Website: macys
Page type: billing-address
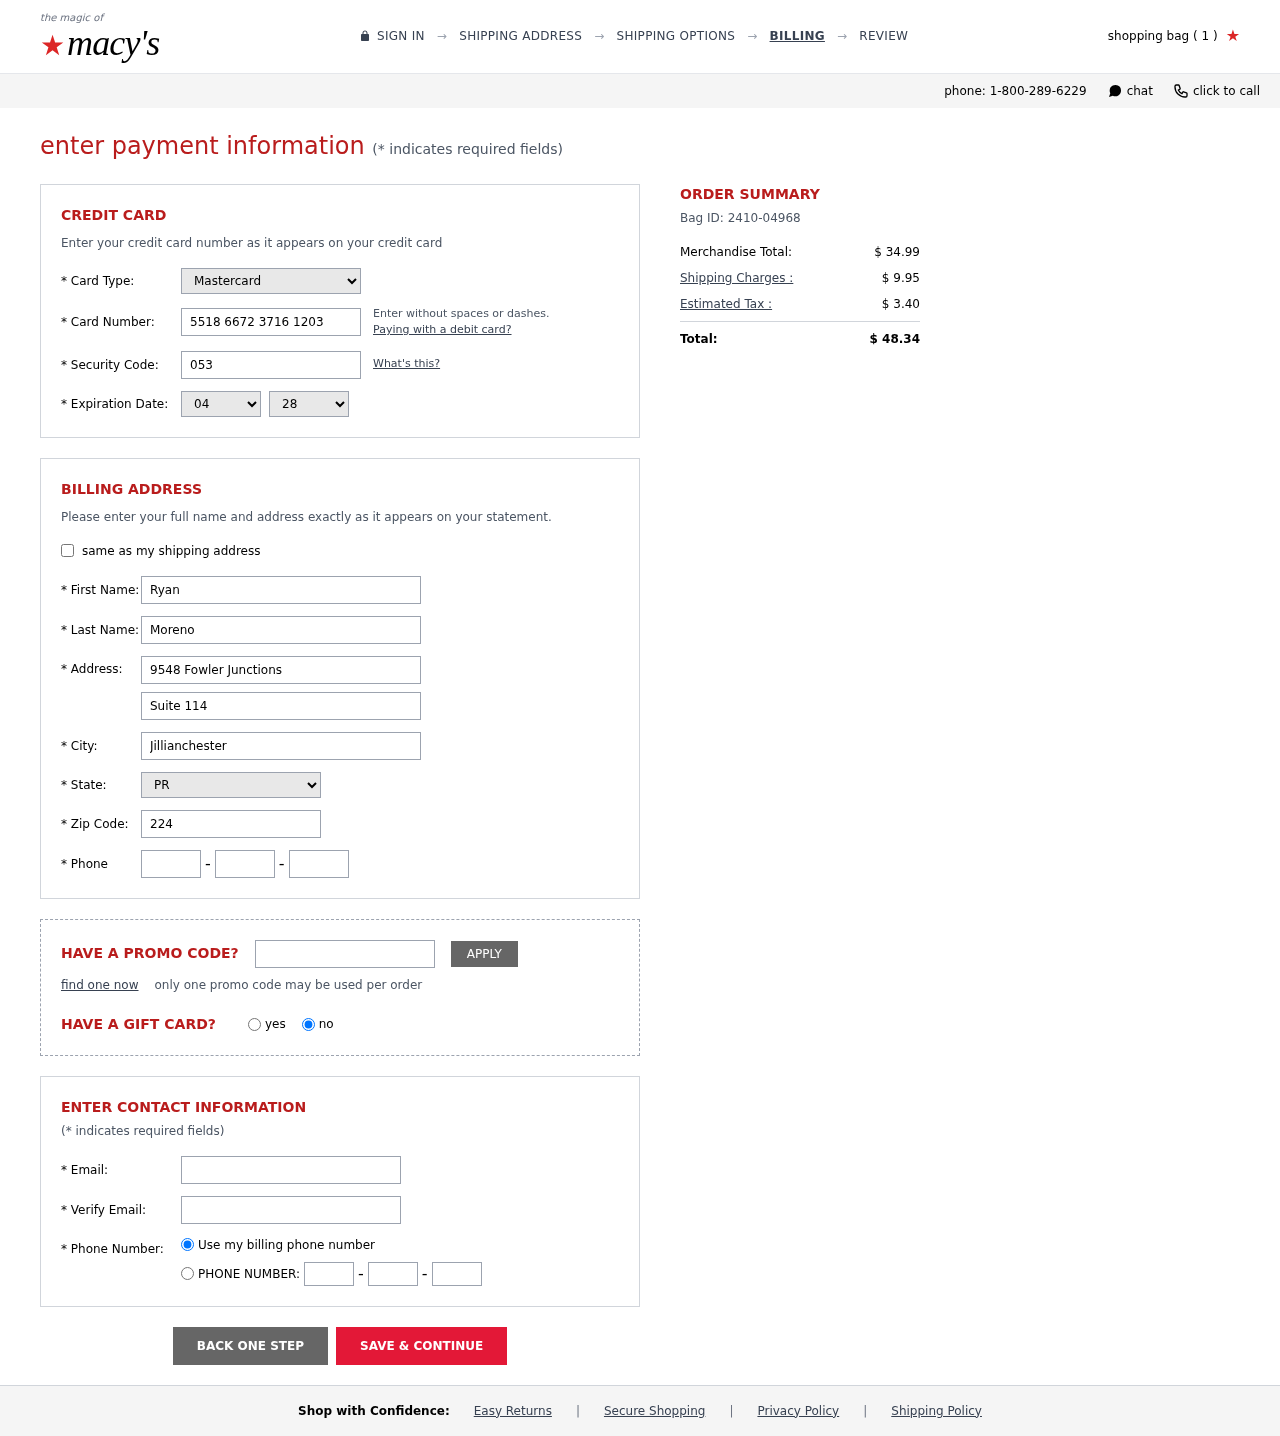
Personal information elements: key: PII_CARD_CVV
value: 053
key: PII_CARD_EXPIRY_MONTH
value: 04
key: PII_CARD_EXPIRY_YEAR
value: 28
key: PII_CARD_NUMBER
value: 5518 6672 3716 1203
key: PII_CARD_TYPE
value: Mastercard
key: PII_CITY
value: Jillianchester
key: PII_EMAIL
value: ryan.moreno@hotmail.com
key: PII_FIRSTNAME
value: Ryan
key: PII_LASTNAME
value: Moreno
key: PII_PHONE_AREA
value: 697
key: PII_PHONE_PREFIX
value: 437
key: PII_PHONE_SUFFIX
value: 0453
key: PII_POSTCODE
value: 22418
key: PII_STATE_ABBR
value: PR
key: PII_STREET
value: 9548 Fowler Junctions
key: PII_STREET2
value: Suite 114
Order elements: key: ORDER_NUM_ITEMS
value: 1
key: ORDER_ID
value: Bag ID: 2410-04968
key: ORDER_SUBTOTAL
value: $ 34.99
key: ORDER_SHIPPING_COST
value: $ 9.95
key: ORDER_TAX
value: $ 3.40
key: ORDER_TOTAL
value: $ 48.34